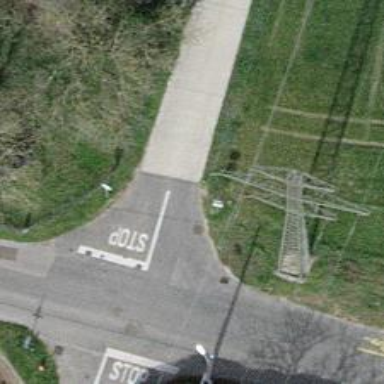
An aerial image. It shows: Stop road.